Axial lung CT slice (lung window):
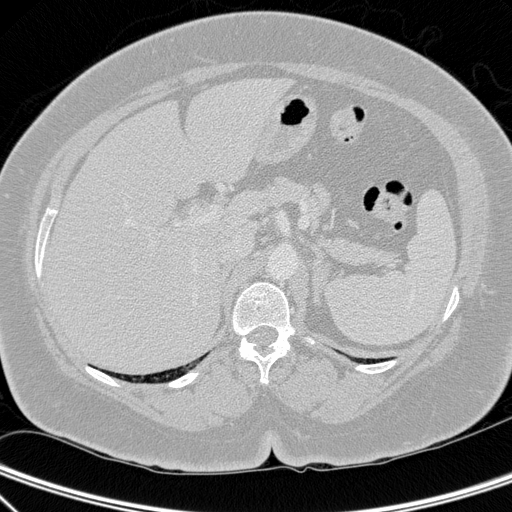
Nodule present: no